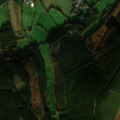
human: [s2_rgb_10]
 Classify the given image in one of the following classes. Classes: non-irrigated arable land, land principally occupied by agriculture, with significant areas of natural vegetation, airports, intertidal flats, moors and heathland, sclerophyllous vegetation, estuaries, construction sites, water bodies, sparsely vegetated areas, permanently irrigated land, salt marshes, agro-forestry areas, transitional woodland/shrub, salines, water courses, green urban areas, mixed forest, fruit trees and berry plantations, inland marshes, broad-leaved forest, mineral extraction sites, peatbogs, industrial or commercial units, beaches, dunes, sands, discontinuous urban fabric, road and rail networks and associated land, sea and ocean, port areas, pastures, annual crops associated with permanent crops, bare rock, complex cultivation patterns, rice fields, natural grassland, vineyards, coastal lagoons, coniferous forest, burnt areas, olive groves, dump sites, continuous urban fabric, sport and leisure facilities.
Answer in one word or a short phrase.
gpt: pastures, coniferous forest